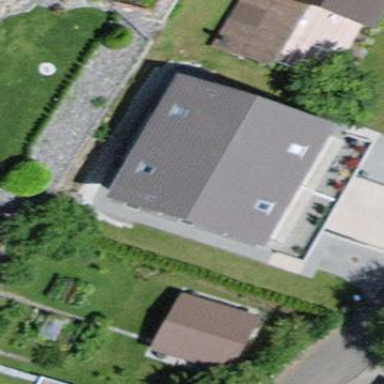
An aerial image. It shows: Residential building.